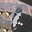
Label: 1